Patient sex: M
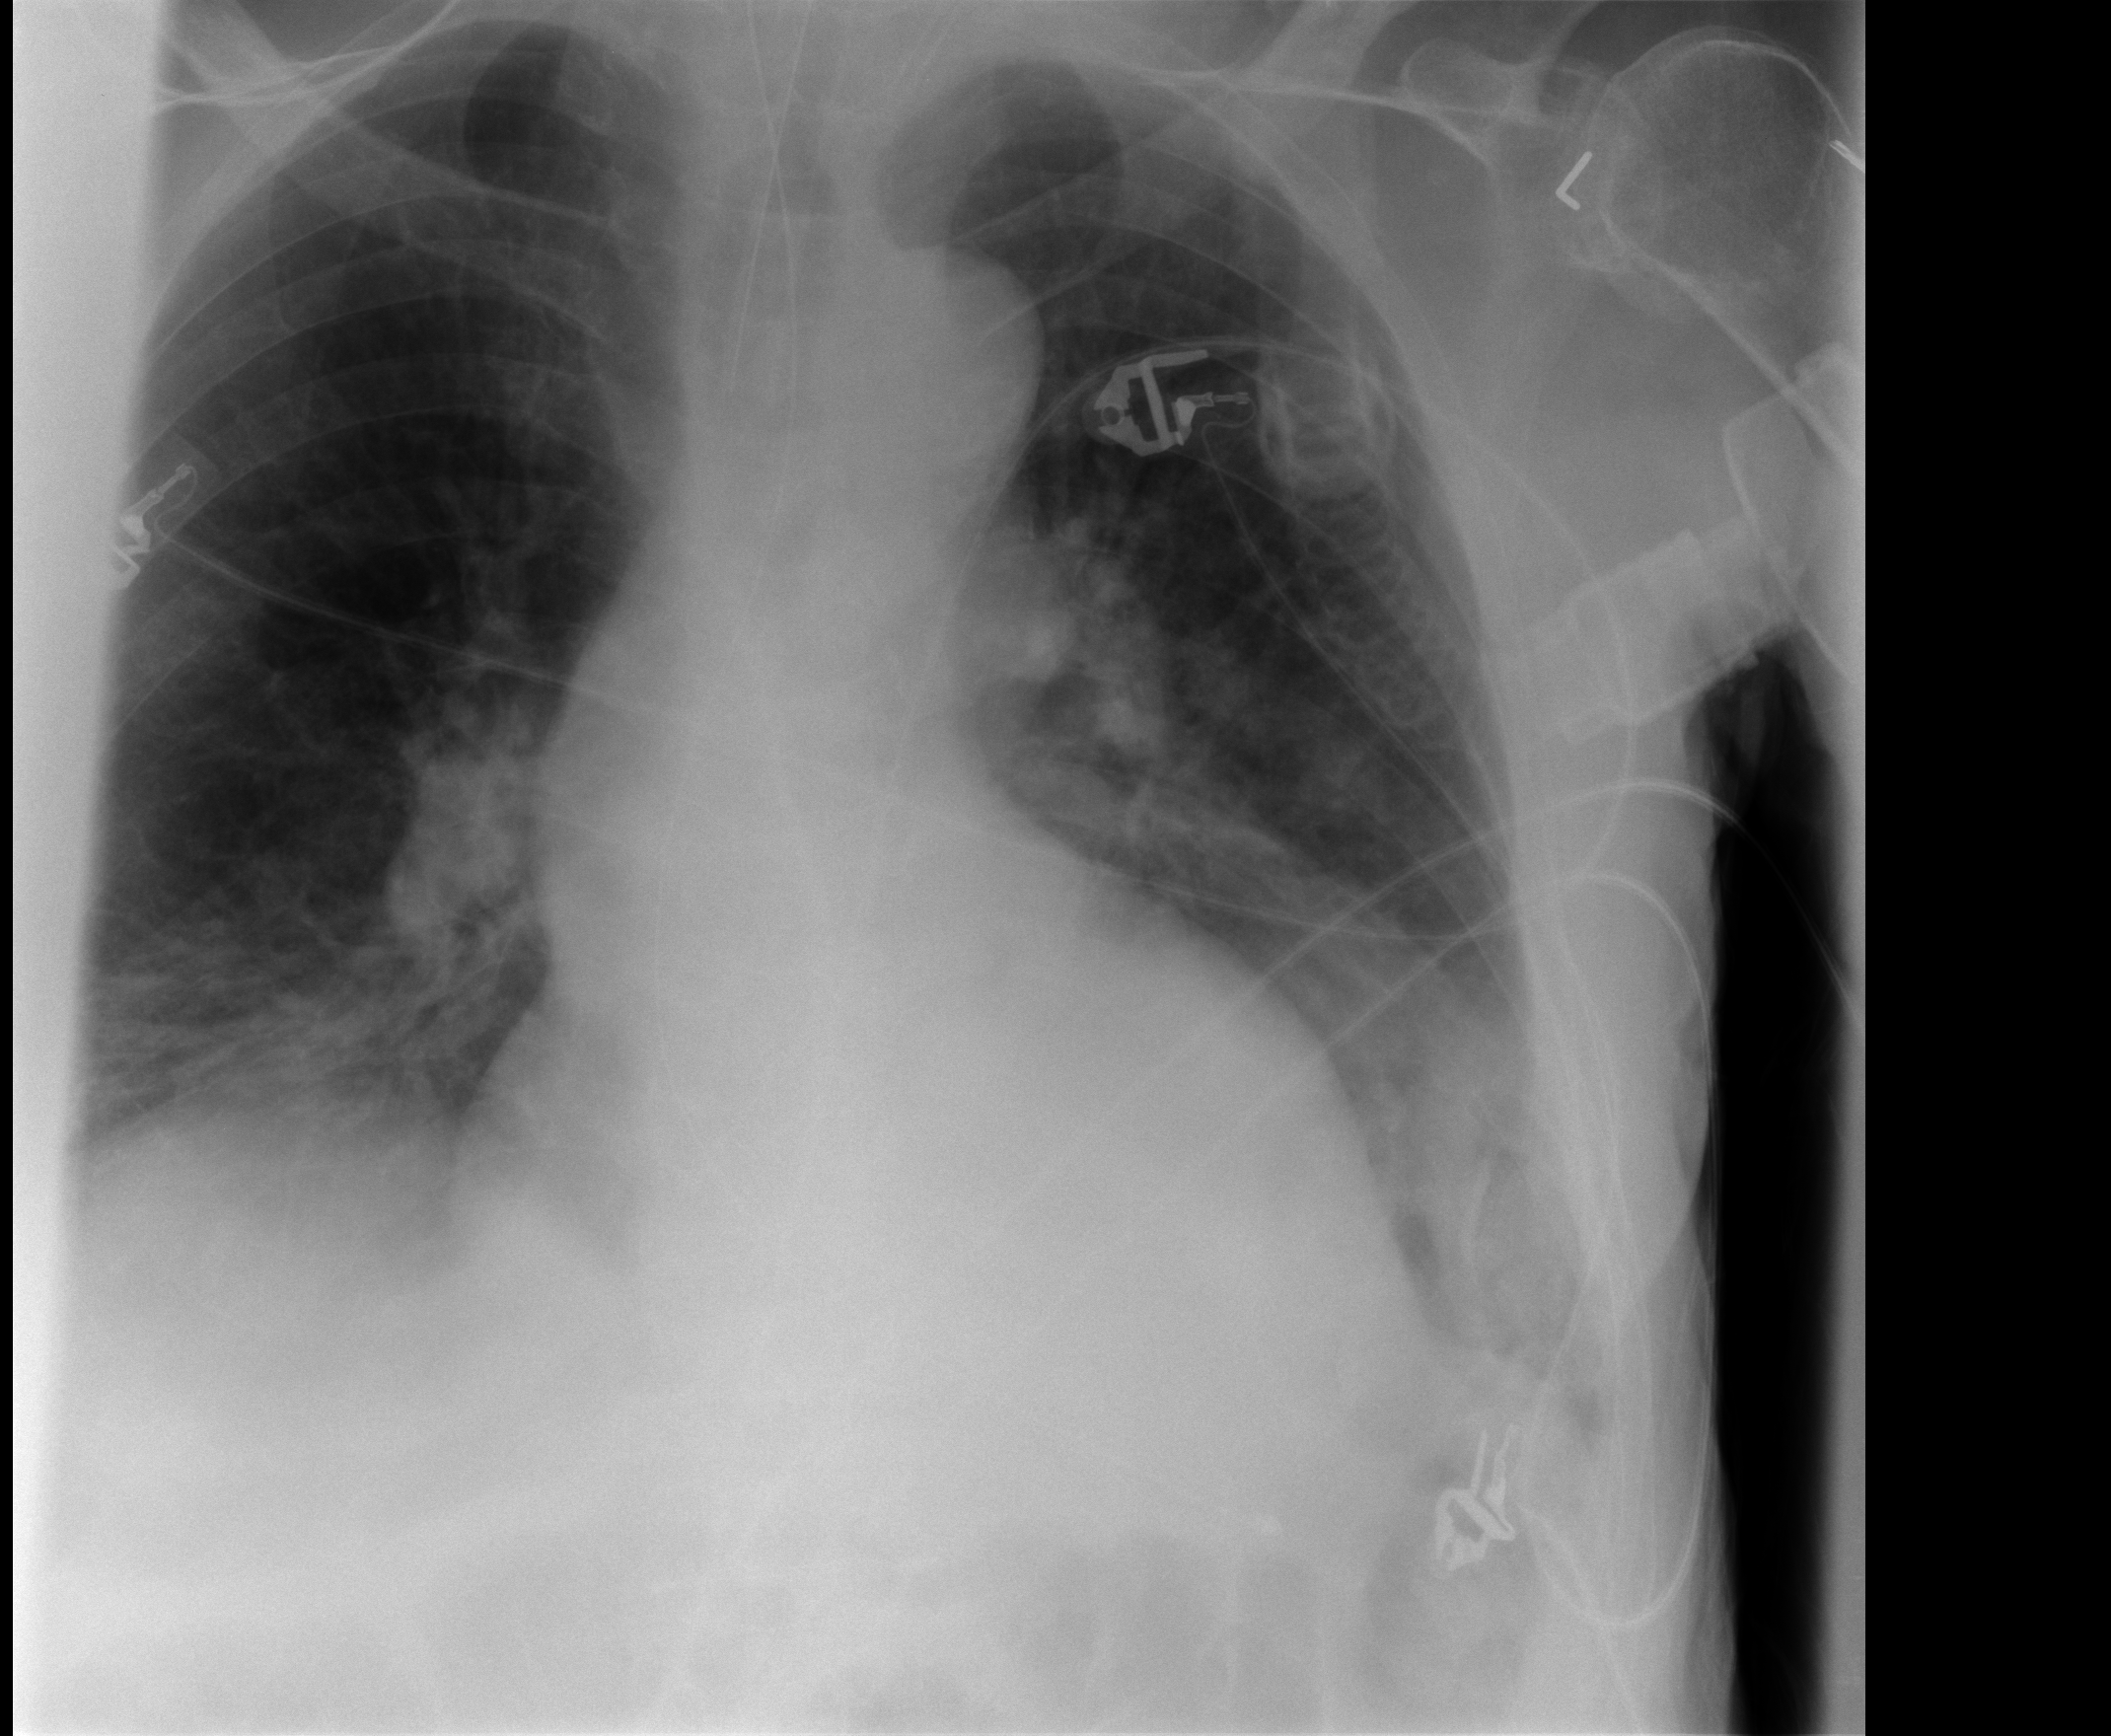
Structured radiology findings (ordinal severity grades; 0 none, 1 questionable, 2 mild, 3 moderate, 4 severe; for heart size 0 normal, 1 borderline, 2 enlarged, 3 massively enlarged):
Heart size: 2
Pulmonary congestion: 0
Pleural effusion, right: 0
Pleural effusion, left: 2
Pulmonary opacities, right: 0
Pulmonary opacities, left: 0
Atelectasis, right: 2
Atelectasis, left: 2